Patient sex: M
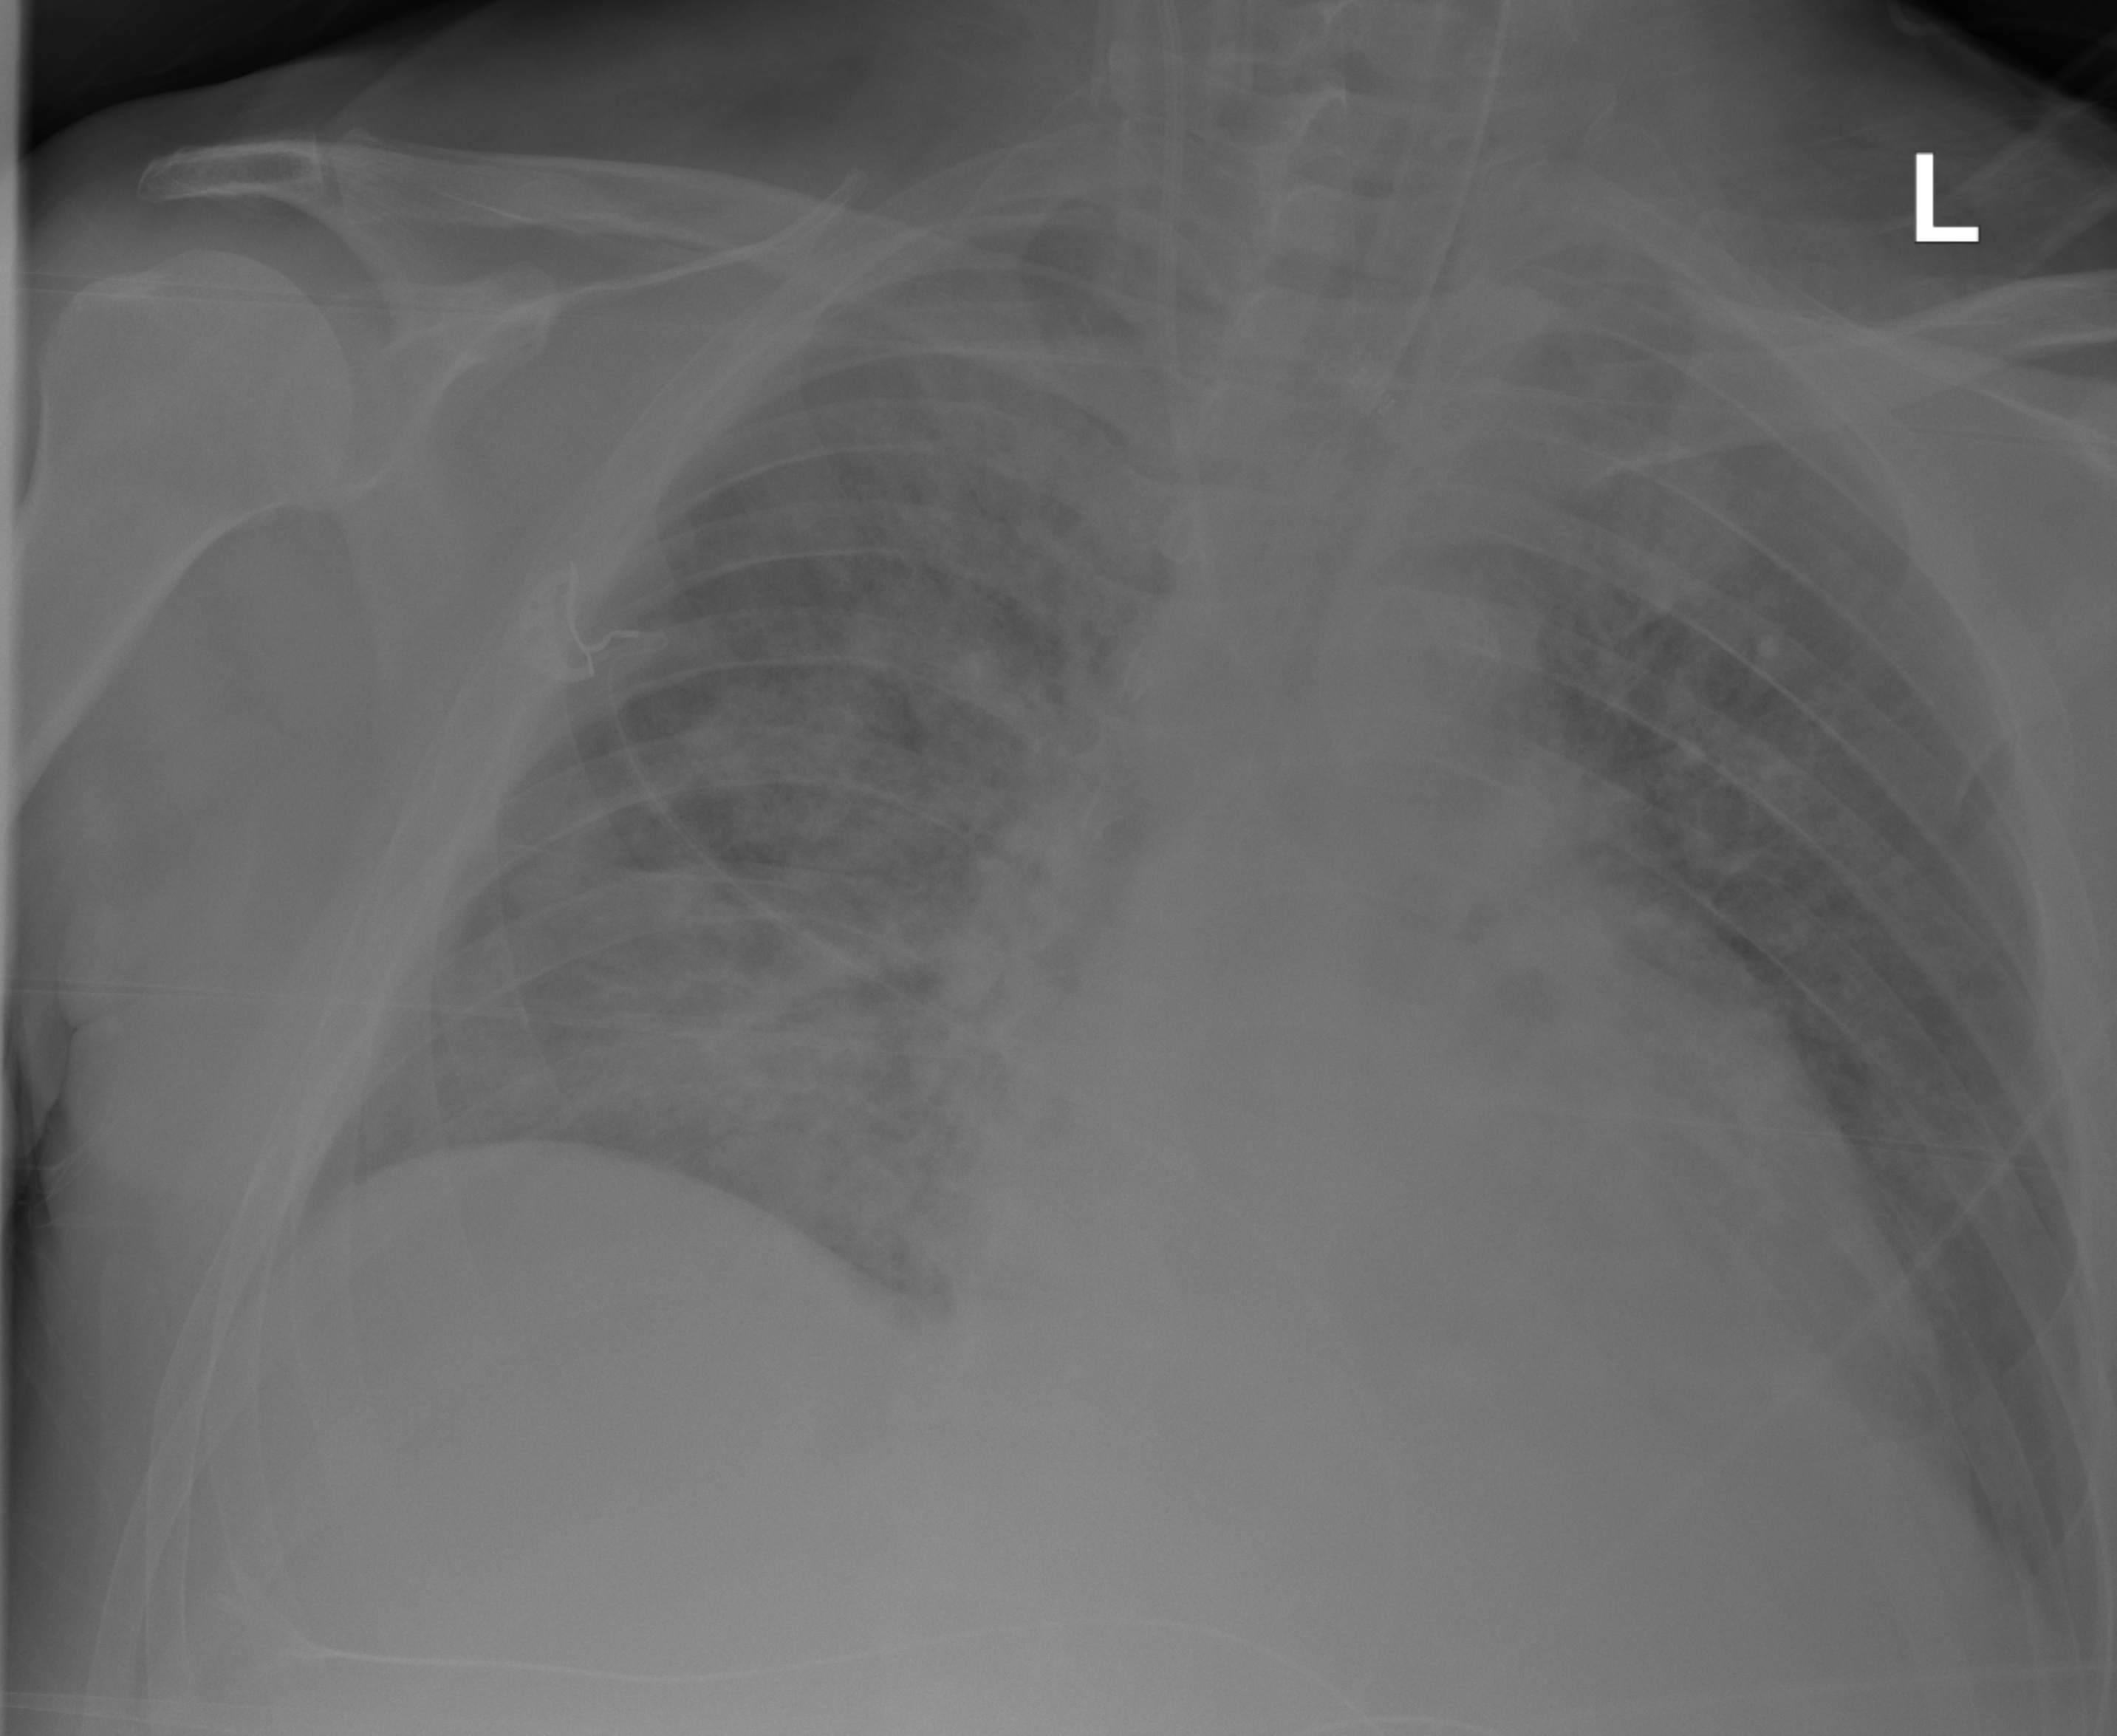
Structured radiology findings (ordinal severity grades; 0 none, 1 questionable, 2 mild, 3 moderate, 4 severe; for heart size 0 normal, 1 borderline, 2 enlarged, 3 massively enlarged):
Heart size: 2
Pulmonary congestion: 2
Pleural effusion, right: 0
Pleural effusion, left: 0
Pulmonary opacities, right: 3
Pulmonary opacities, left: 3
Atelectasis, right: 3
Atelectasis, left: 2